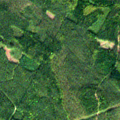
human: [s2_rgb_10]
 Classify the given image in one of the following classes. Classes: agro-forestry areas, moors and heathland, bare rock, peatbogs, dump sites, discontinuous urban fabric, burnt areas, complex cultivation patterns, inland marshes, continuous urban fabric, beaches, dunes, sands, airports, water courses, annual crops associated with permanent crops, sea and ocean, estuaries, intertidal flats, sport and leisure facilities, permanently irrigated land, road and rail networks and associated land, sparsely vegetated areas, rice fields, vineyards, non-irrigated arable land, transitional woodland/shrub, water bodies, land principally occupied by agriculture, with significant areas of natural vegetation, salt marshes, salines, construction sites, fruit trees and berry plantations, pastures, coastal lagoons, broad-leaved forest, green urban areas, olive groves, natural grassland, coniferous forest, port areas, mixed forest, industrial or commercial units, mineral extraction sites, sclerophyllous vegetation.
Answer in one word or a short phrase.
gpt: coniferous forest, mixed forest